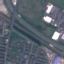
Land use / land cover: Highway